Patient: sex F, age 68
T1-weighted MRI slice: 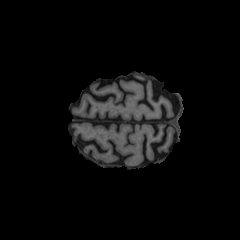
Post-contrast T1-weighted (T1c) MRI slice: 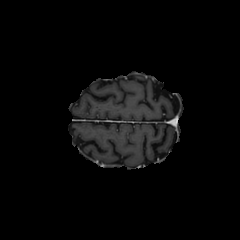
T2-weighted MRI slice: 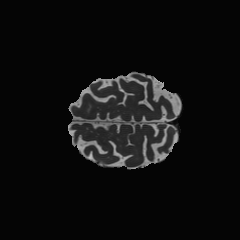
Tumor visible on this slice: no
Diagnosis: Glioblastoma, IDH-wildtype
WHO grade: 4